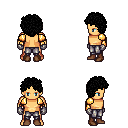
a pixel art fantasy rpg character, male body template, human, tanned skin, gold arm armor, metal pants, black curly afro hairstyle, metal gloves, brown shoes, four views (front, back, left, right), 2x2 character sprite sheet, small pixel art, hard edges, no anti-aliasing